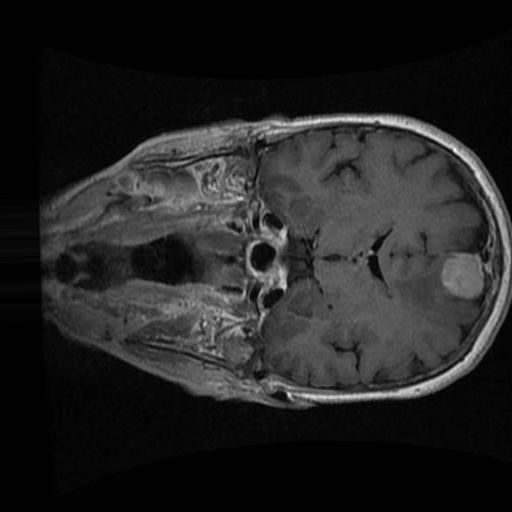
Label: brain_menin